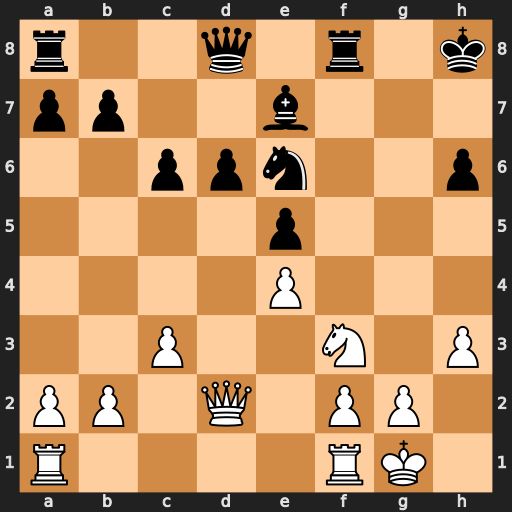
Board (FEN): r2q1r1k/pp2b3/2ppn2p/4p3/4P3/2P2N1P/PP1Q1PP1/R4RK1
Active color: w
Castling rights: -
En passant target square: -
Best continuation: Qxh6+ Kg8 Qxe6+